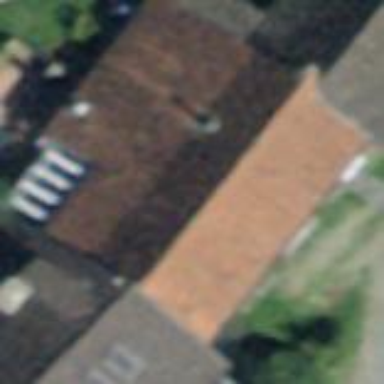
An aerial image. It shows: Building.